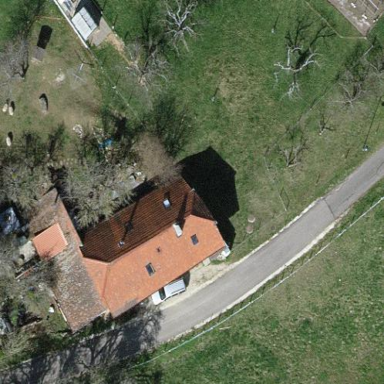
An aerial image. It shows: Simple house.